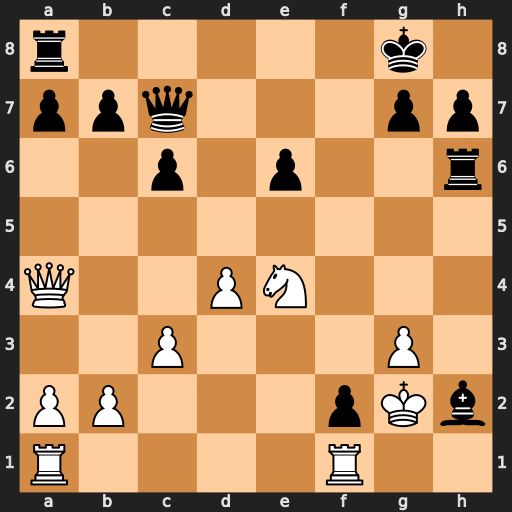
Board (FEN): r5k1/ppq3pp/2p1p2r/8/Q2PN3/2P3P1/PP3pKb/R4R2
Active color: w
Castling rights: -
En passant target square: -
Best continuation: Rxf2 Bxg3 Nxg3 Rg6 Rf3